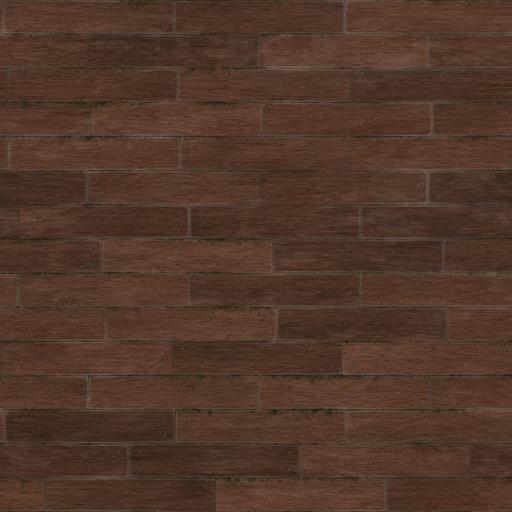
Tags: nailed nails planks rough wood wooden